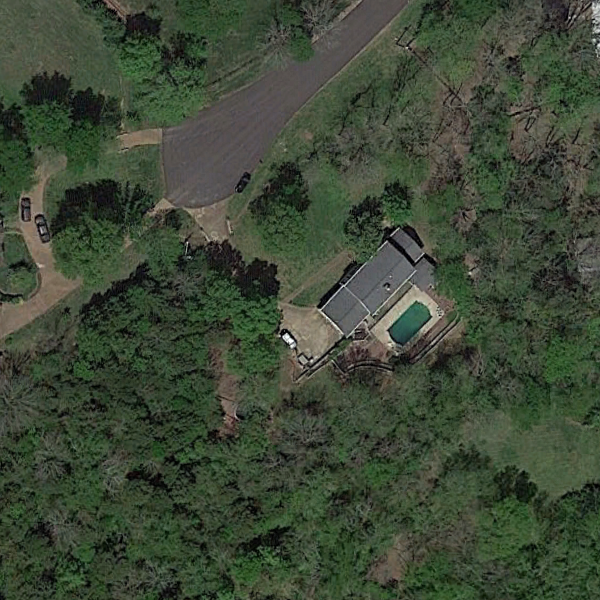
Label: SparseResidential